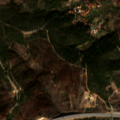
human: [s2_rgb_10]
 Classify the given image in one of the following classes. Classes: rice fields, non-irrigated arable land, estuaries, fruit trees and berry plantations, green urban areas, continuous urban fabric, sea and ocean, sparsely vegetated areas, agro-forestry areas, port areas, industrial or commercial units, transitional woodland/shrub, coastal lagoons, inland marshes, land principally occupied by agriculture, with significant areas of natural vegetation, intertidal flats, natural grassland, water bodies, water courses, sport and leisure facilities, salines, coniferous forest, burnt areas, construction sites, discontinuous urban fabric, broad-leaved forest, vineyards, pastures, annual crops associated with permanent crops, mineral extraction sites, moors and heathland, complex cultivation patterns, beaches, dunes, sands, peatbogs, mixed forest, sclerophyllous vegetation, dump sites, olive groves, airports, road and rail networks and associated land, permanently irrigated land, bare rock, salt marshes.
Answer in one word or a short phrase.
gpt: complex cultivation patterns, coniferous forest, transitional woodland/shrub